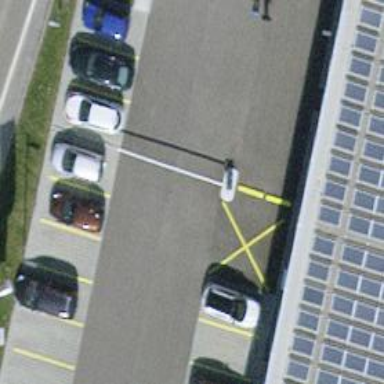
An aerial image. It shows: Parking area with asphalt surface.